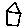
Label: house